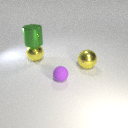
large yellow metal sphere to the left of large yellow metal sphere